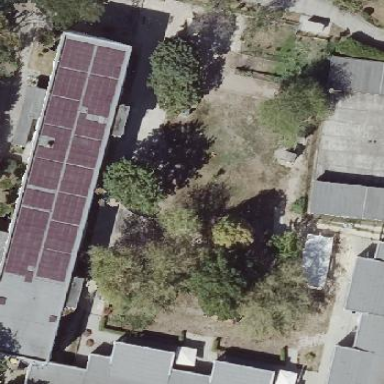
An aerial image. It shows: Kindergarten.